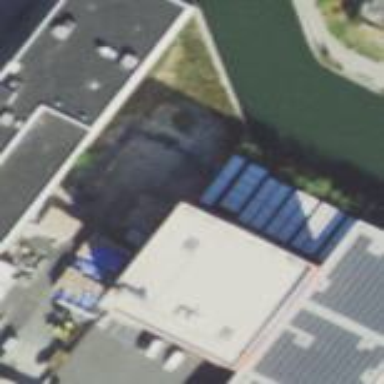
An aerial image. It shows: Building used for storage rental.